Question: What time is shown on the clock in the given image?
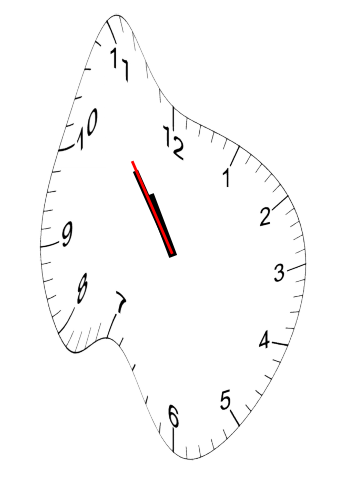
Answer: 10:53:54